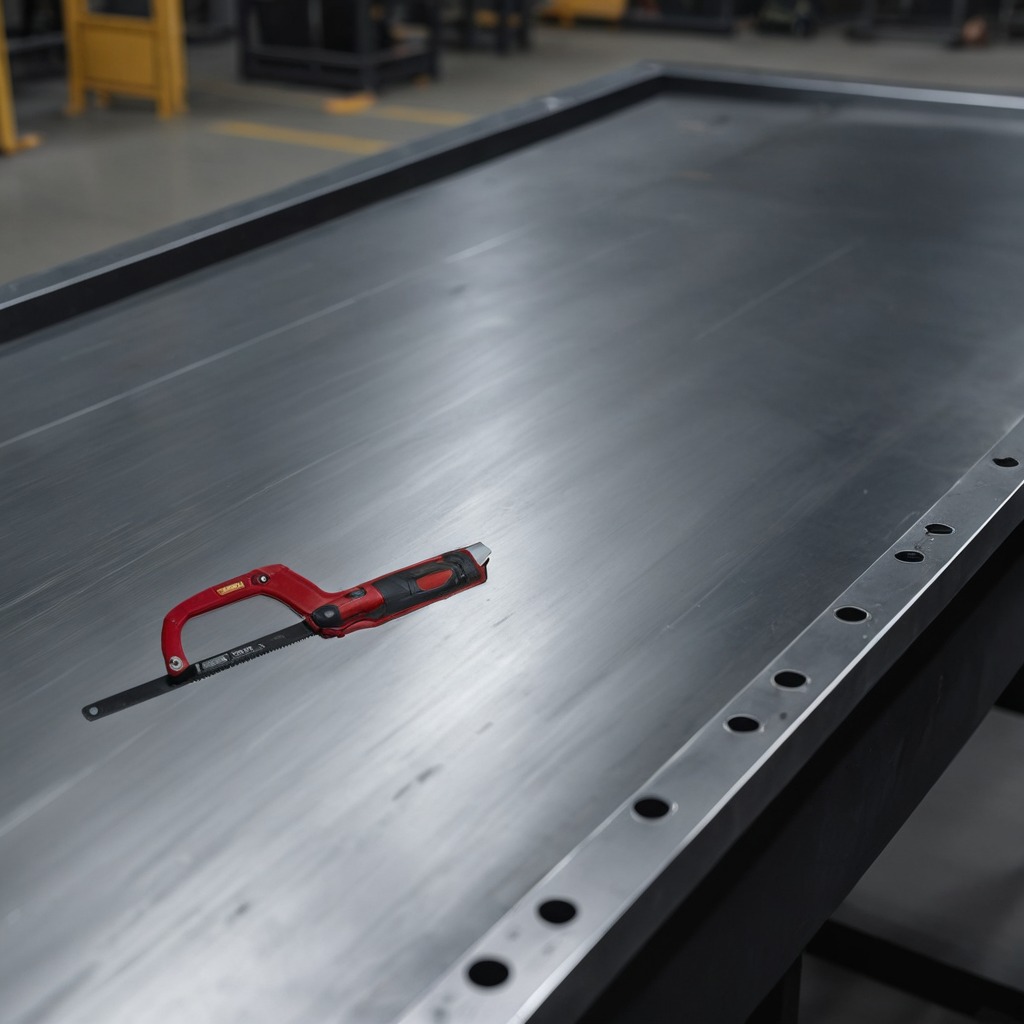
A metal saw is lying on the cold steel table in the mining workshop.